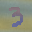
Label: 3